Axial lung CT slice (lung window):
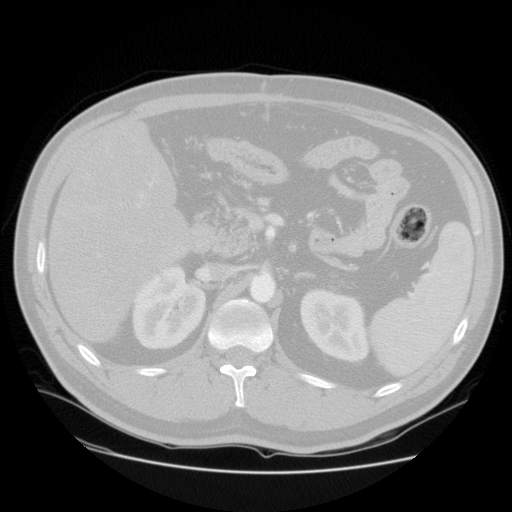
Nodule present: no